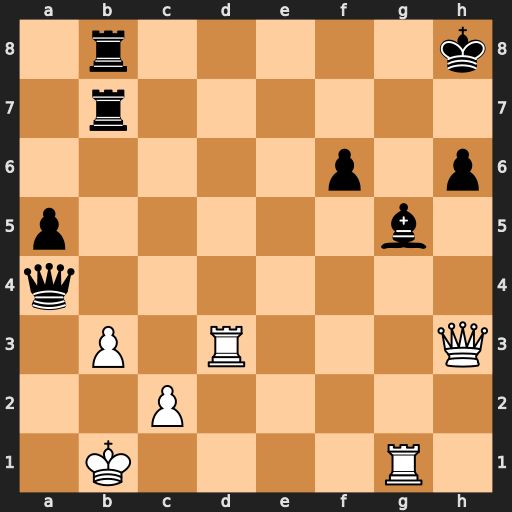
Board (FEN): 1r5k/1r6/5p1p/p5b1/q7/1P1R3Q/2P5/1K4R1
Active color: w
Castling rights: -
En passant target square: -
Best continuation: Rxg5 fxg5 Qxh6+